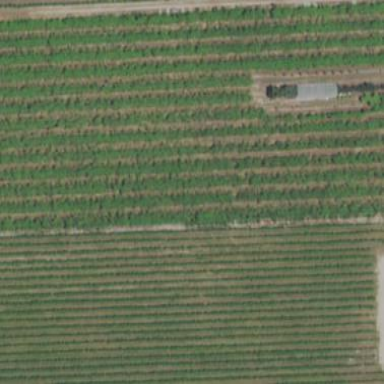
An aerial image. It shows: Vineyard with grape crops.